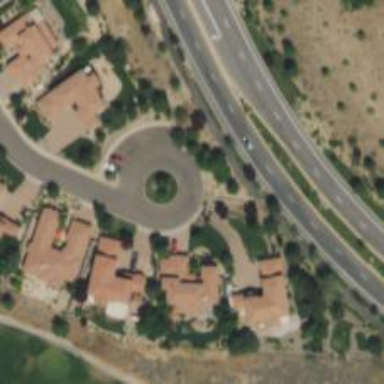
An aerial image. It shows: Turning loop on the road.